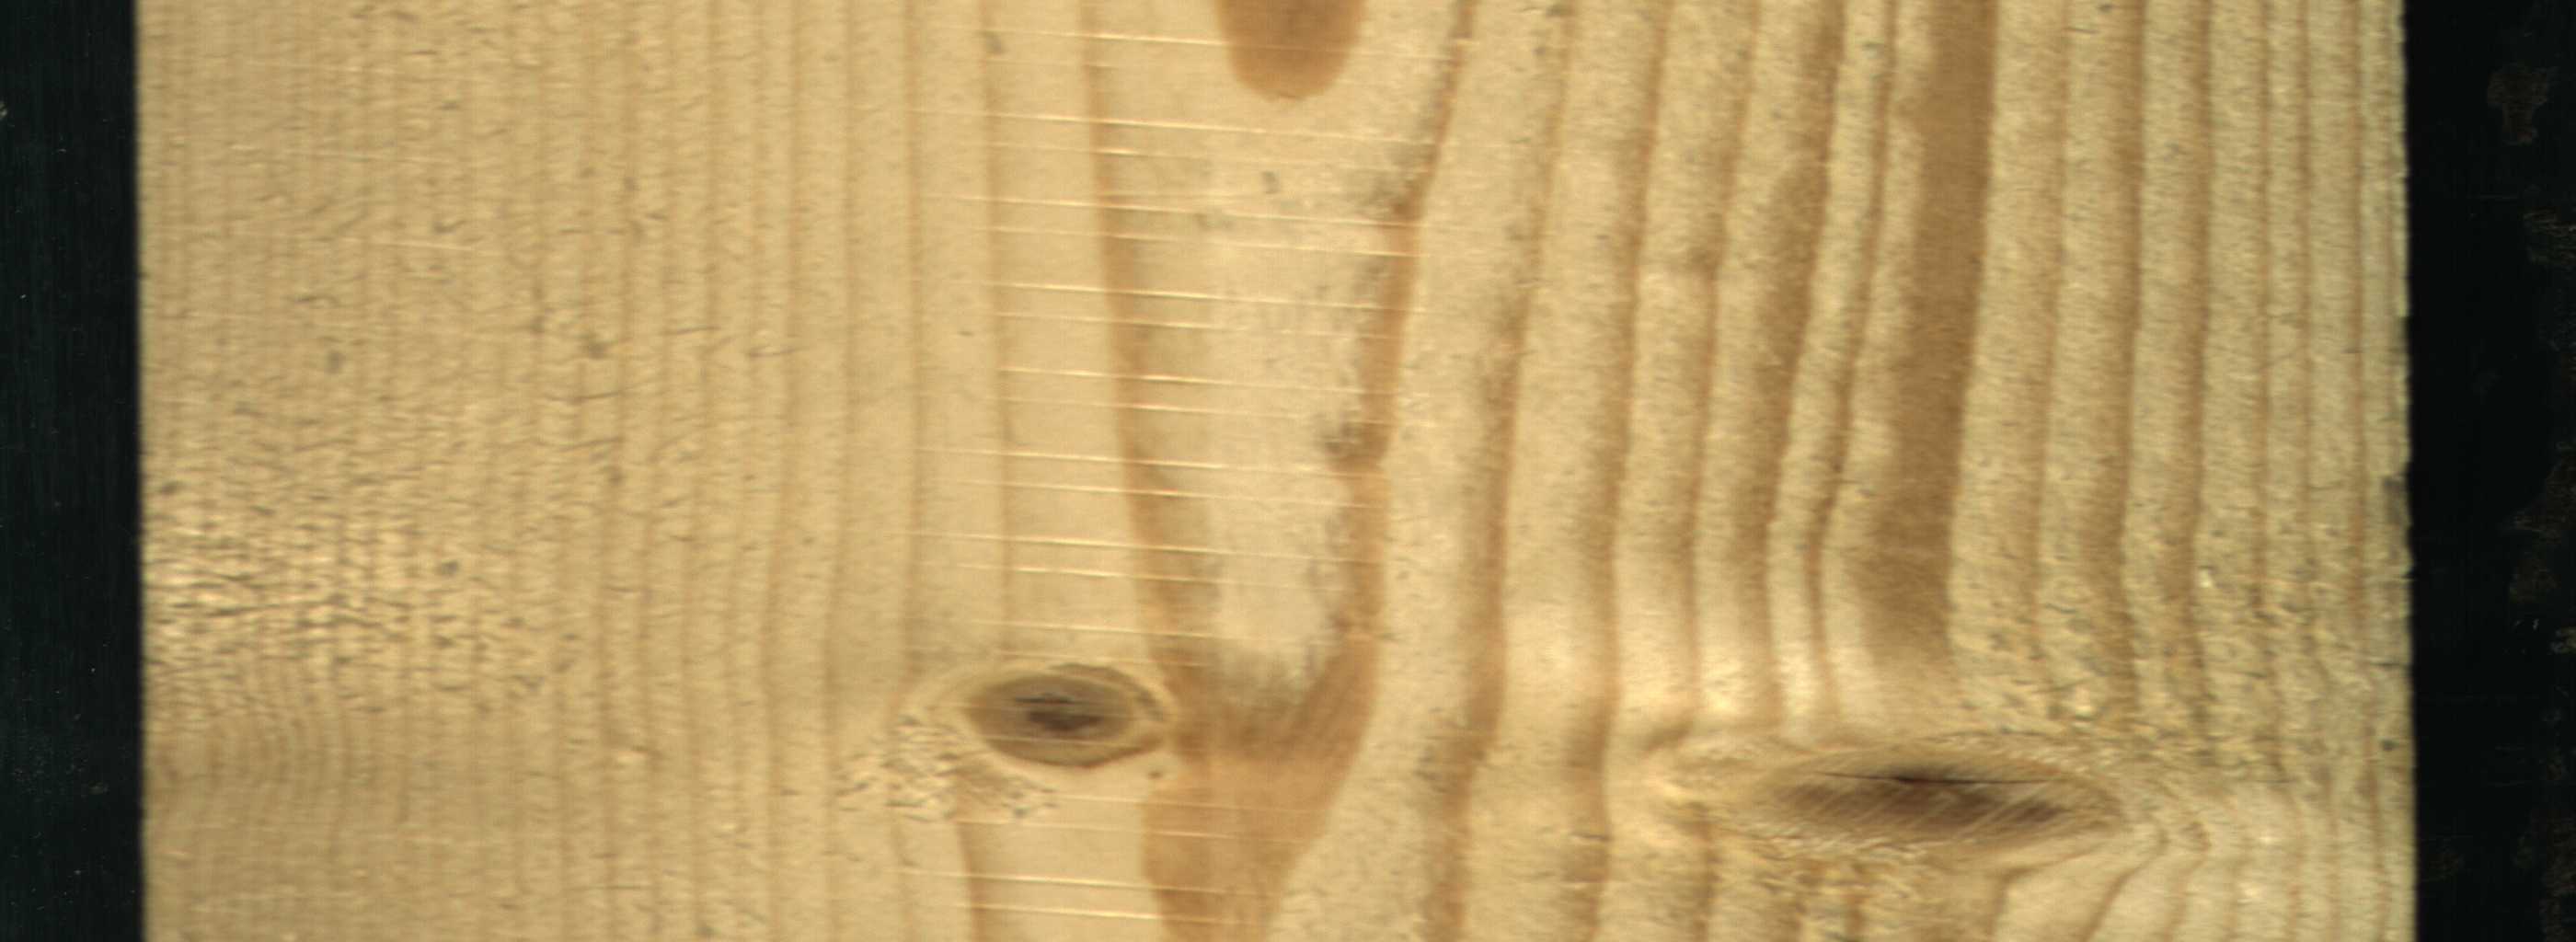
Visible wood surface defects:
Quartzity
Live_Knot
Live_Knot